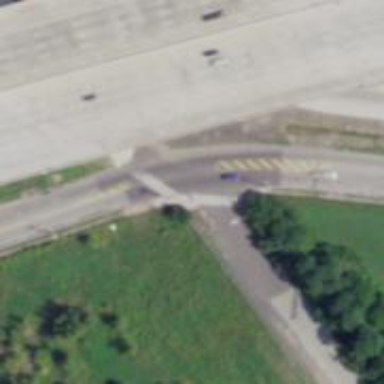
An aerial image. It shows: Secondary road with asphalt surface.